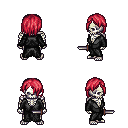
a pixel art fantasy rpg character, male body template, skeleton, gray robe, teal pants, ruby red bangs hairstyle, dagger, four views (front, back, left, right), 2x2 character sprite sheet, small pixel art, hard edges, no anti-aliasing